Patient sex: F
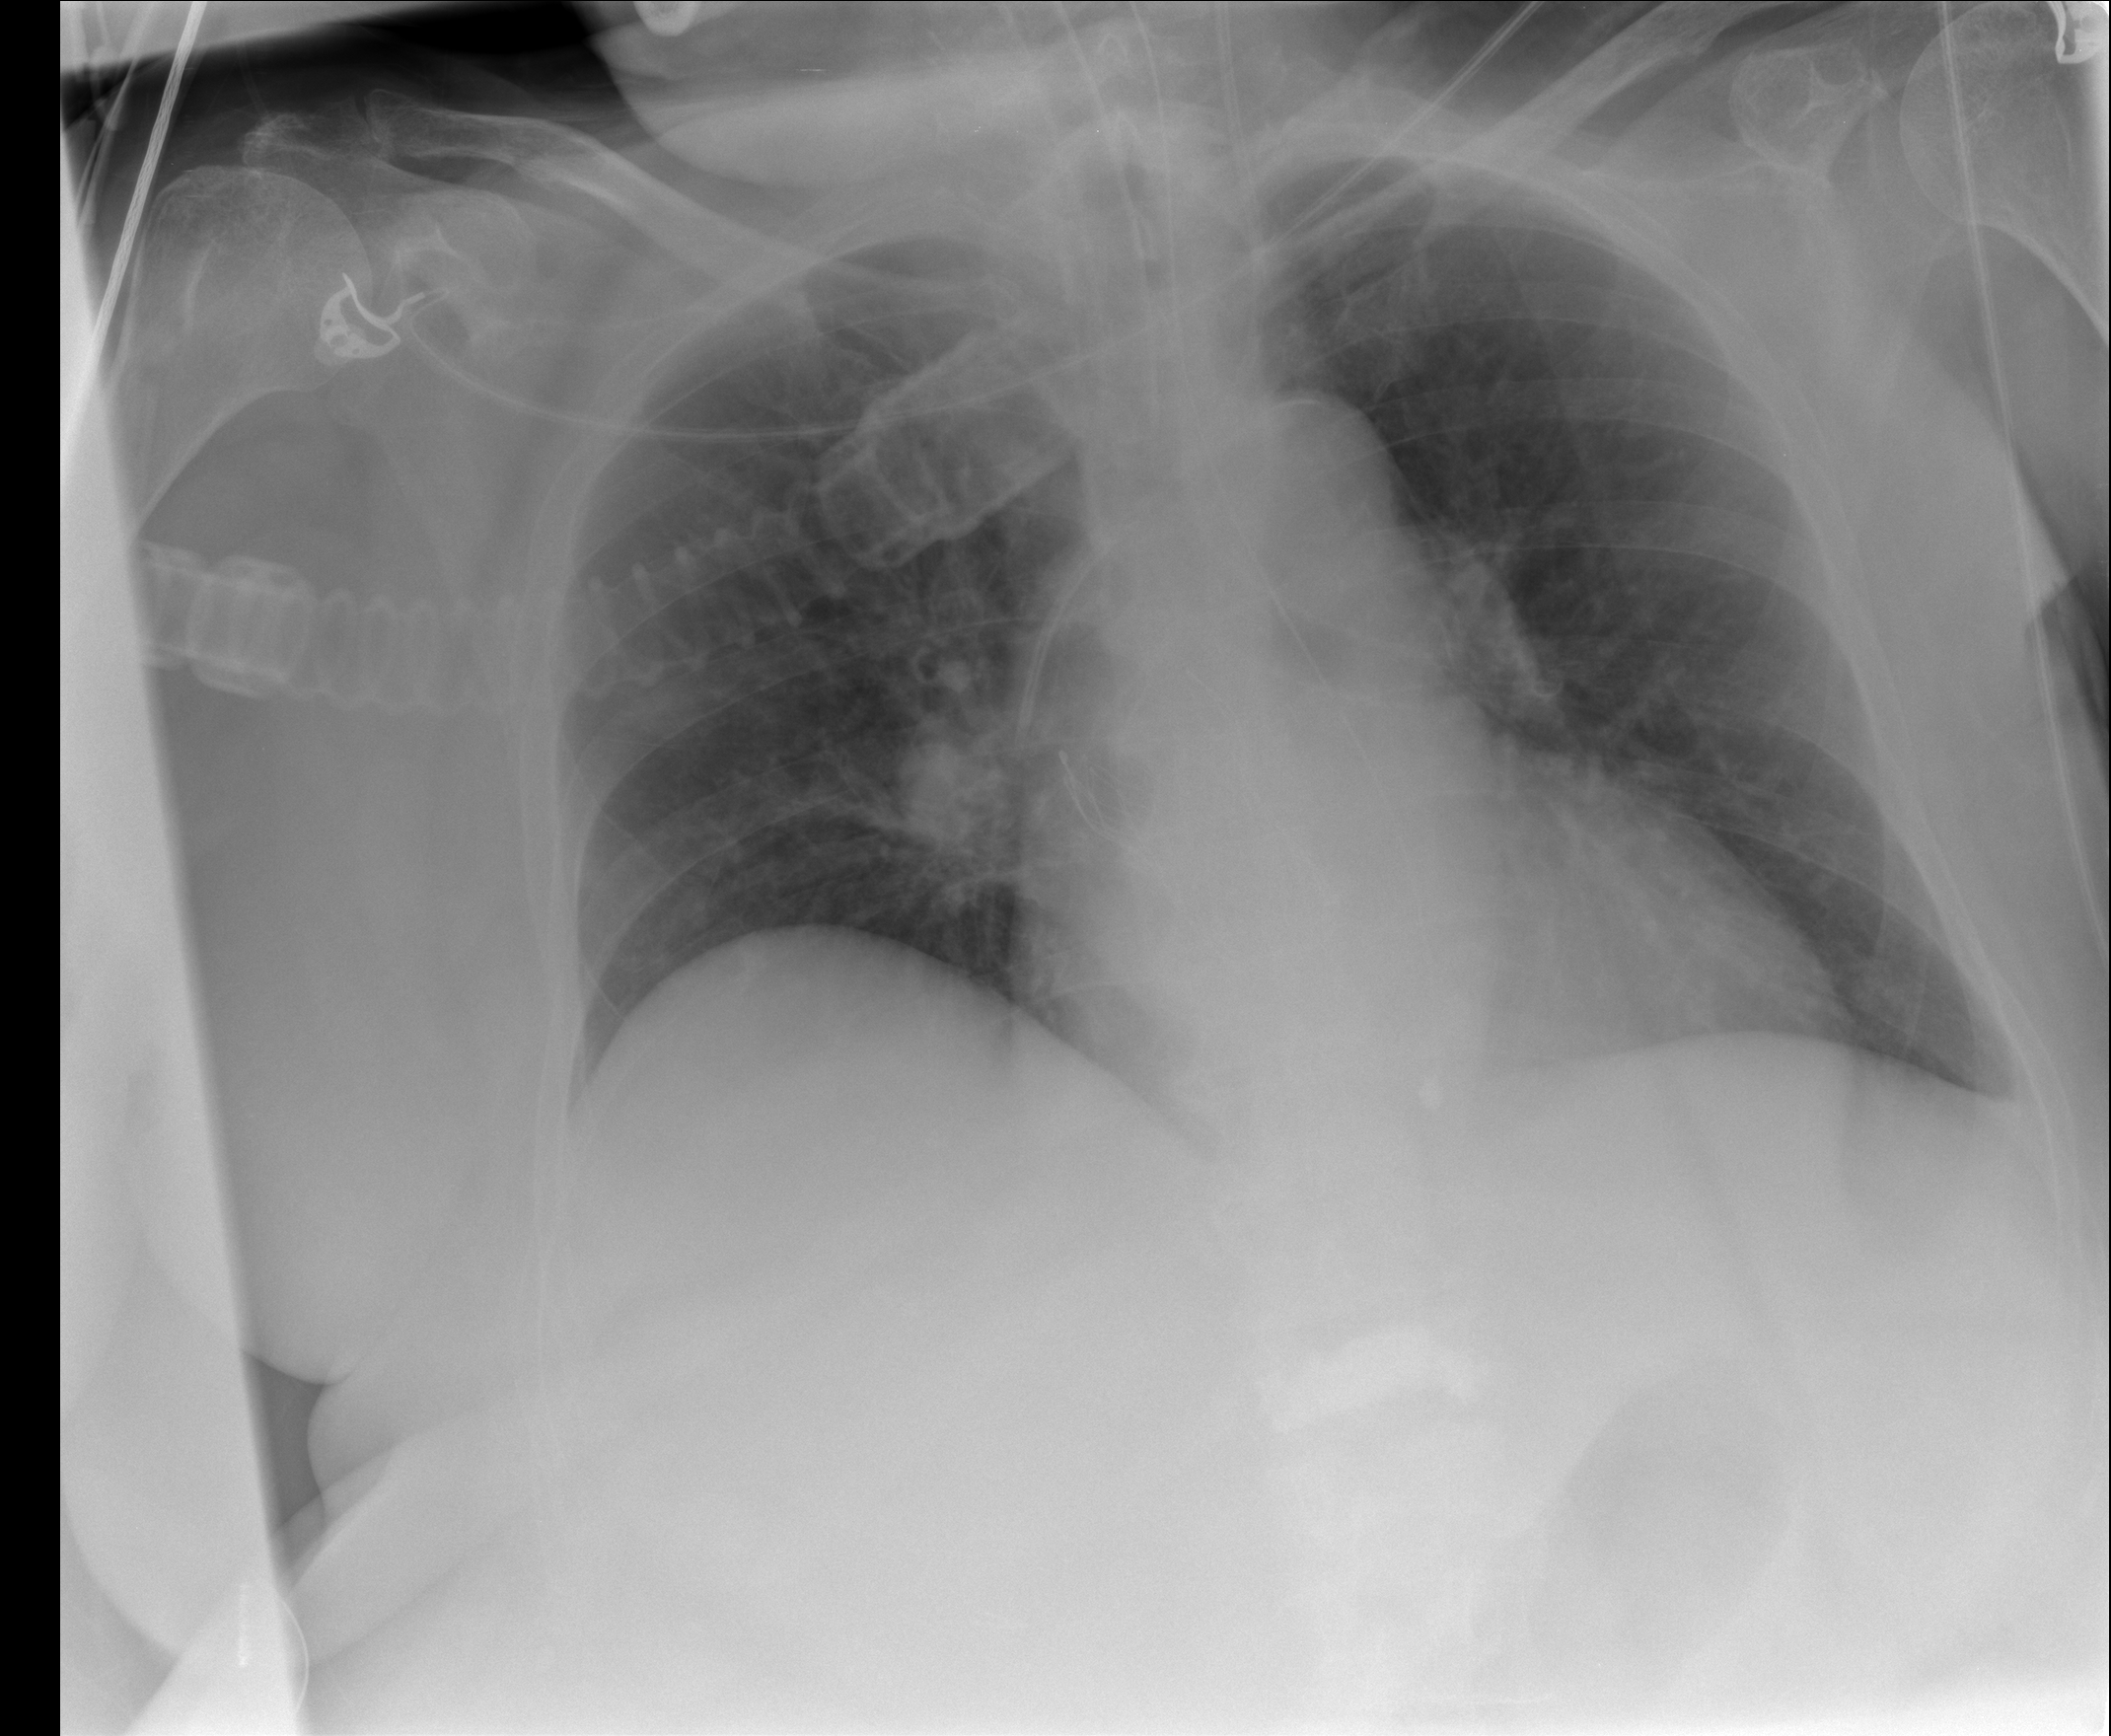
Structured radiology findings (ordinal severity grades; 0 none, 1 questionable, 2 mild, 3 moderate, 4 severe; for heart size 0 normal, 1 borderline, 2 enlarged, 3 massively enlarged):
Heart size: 0
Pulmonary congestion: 0
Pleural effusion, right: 0
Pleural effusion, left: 0
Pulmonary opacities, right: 2
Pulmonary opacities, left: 0
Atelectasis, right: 0
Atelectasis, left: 0